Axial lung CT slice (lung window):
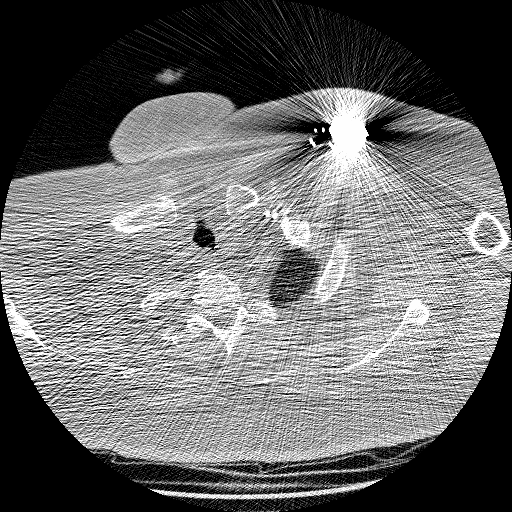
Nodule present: no